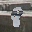
Label: 8